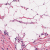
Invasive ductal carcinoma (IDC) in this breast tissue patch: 0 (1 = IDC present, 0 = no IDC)